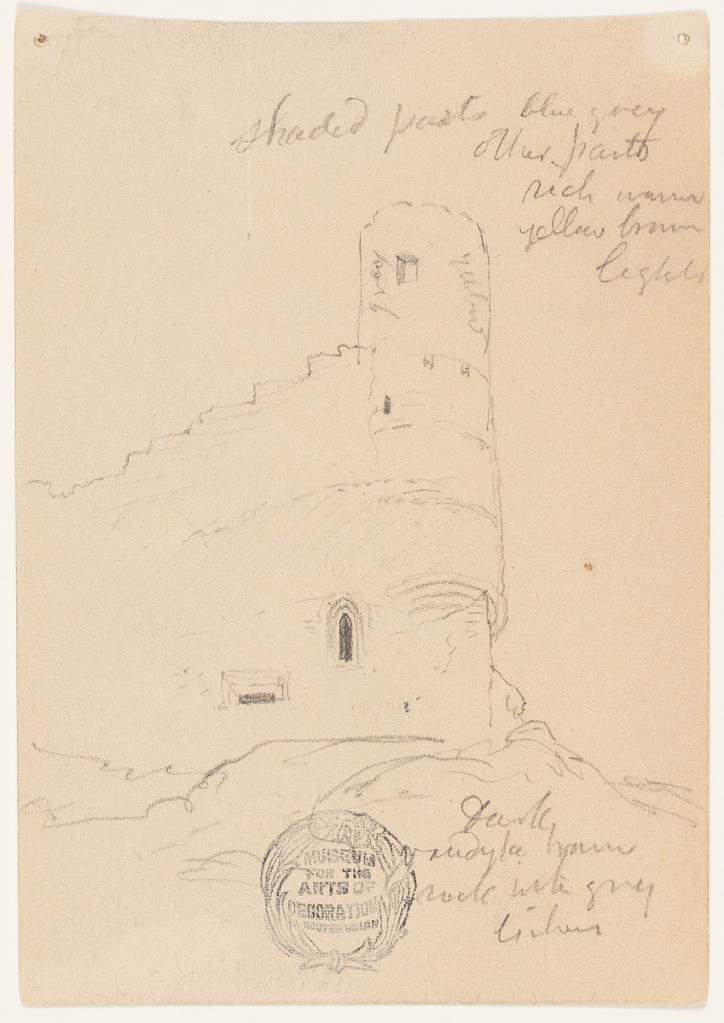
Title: Corner Tower at Tourbillon Castle, Sion, Switzerland
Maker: Frederic Edwin Church, American, 1826–1900
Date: August 25, 1868
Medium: Graphite on white wove paper; verso: graphite
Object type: drawing
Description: Architectural sketch of the corner tower, or turret, of Tourbillon Castle in Sion, Switzerland. In middle distance, the round tower is prominently visible at center, situated atop a rugged prominence. The stony, stepped castle wall descends to the left away from the tower. In foreground, barren terrain is visible.

Verso: Architectural sketch of the upper portion of an elaborate home in Sion, Switzerland and its octagonal, pointed tower, visible at center. Two small chimneys visible at left. Two other buildings are shown behind the tower.